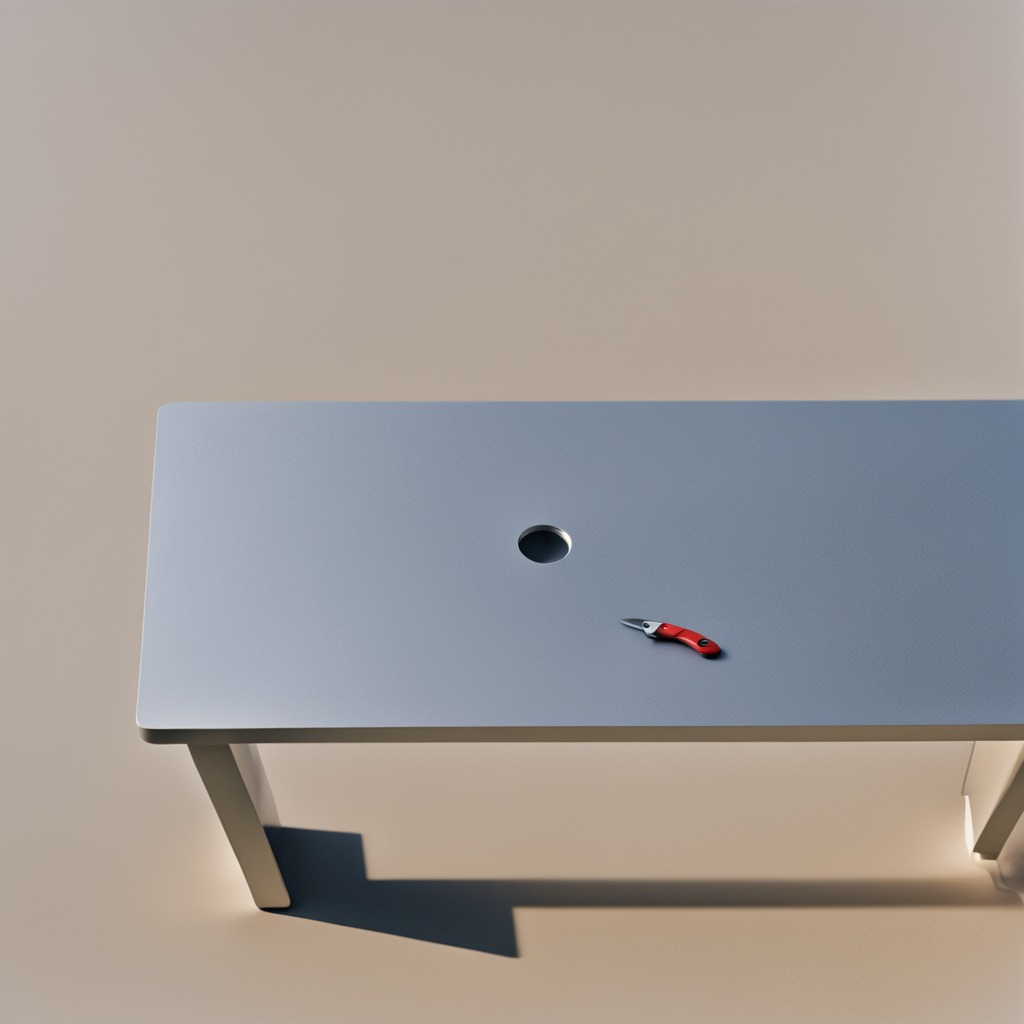
A utility knife is lying on the table.